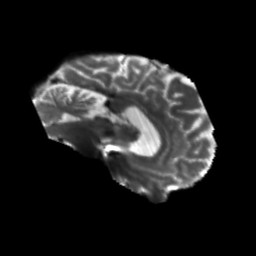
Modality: T2w
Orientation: sagittal
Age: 49
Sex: male
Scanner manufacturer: siemens
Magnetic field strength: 3 T
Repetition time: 5.25 s
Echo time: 0.08 s